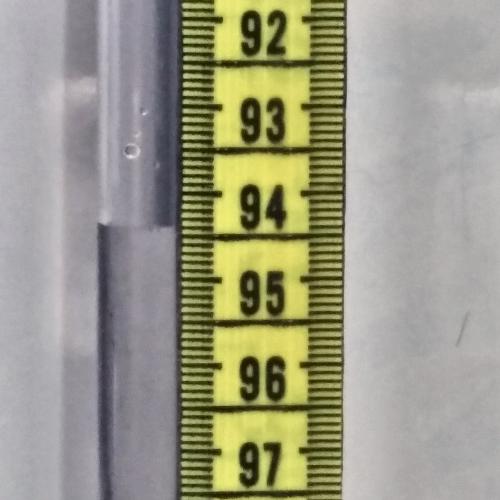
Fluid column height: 94.4 cm